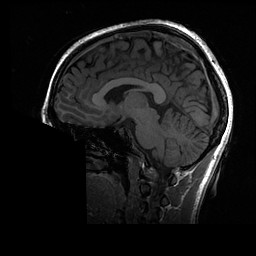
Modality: T1w
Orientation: axial